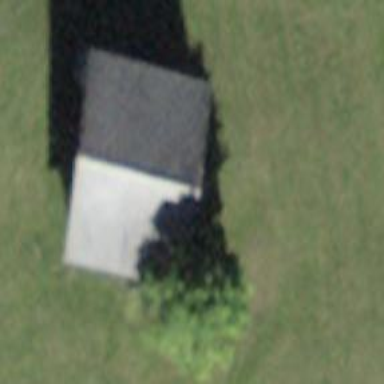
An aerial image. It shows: Rural barn.